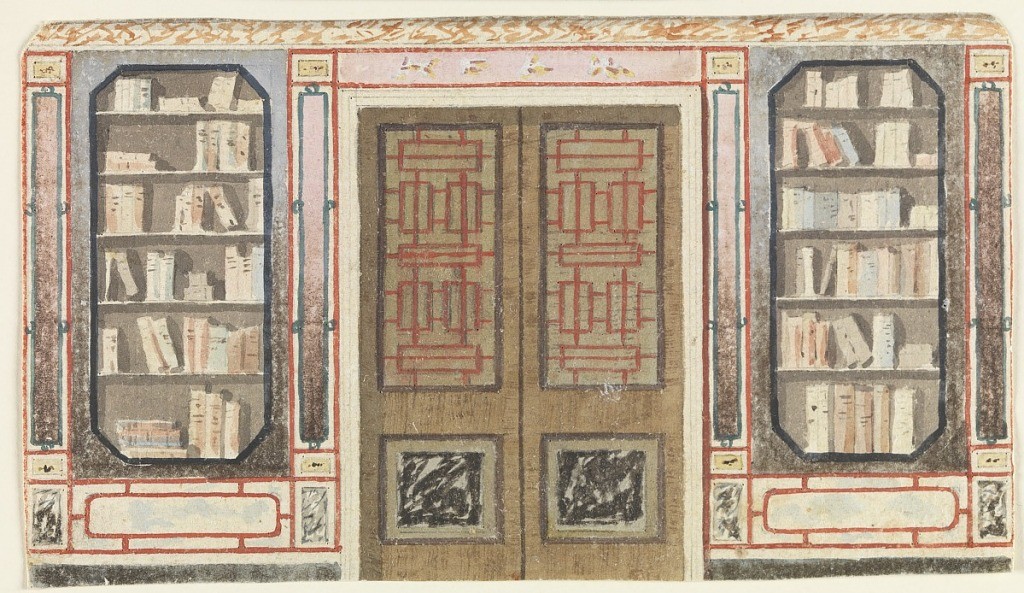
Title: Design for Doorway and Bookcase, probably for King's Library, Royal Pavilion, Brighton
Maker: Frederick Crace, English, 1779–1859
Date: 1802
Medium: Brush and watercolor, graphite on white wove paper
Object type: Drawing
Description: Elevation of a wall, with a wide doorway in the center. The walls to left and right contain bookcases.